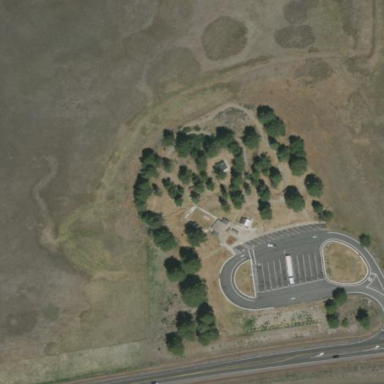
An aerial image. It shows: Rest area on the road with picnic tables.